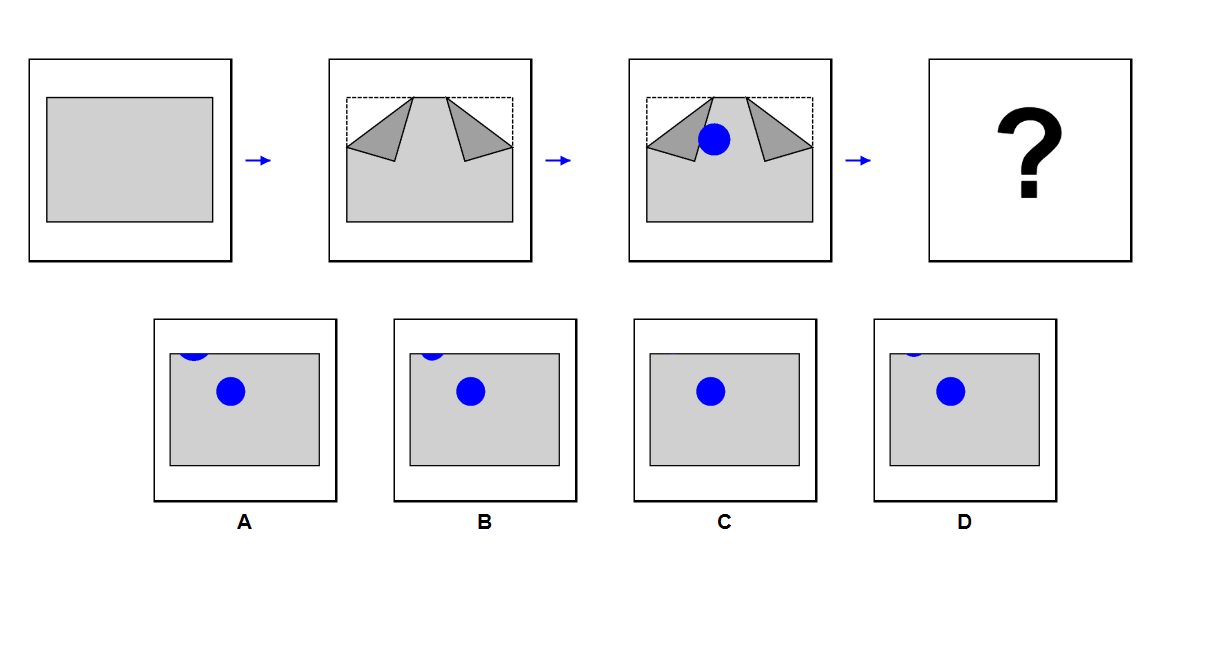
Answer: D